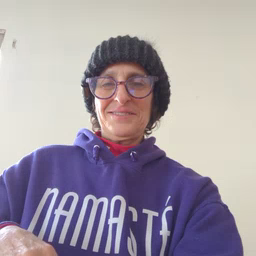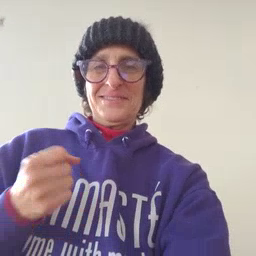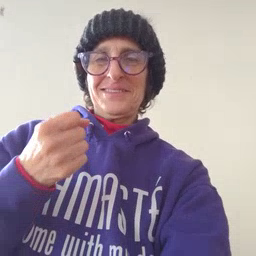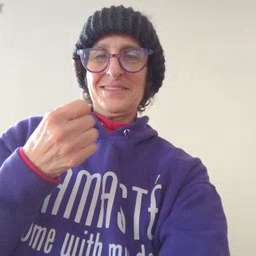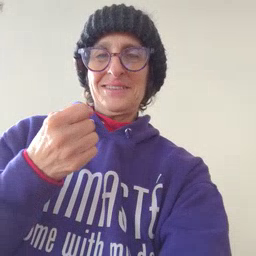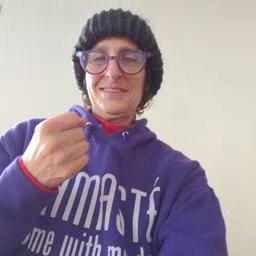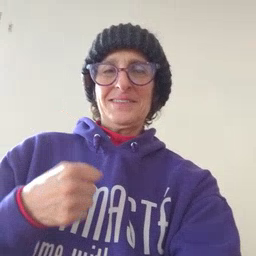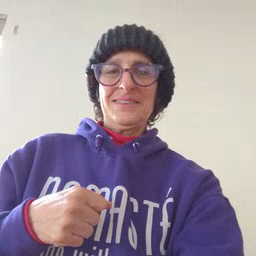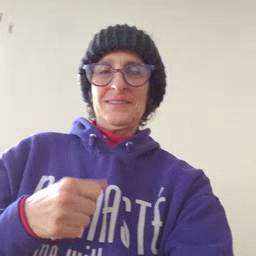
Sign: milk